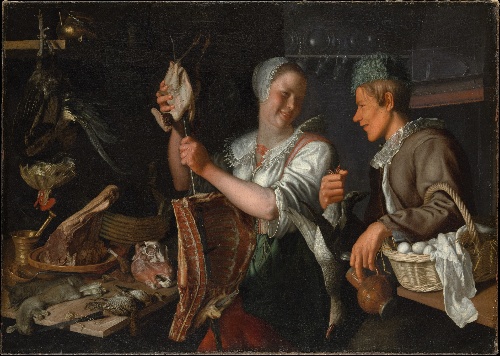
Title: Kitchen Scene
Artist: Peter Wtewael
Artist bio: Dutch, Utrecht 1596–1660 Utrecht
Date: 1620s
Object type: Painting
Classification: Paintings
Medium: Oil on canvas
Dimensions: 44 3/4 x 63 in. (113.7 x 160 cm)
Department: European Paintings
Credit line: Rogers Fund, 1906
Accession year: 1906
Repository: Metropolitan Museum of Art, New York, NY
Tags: Eggs|Food|Kitchens|Men|Women|Servants